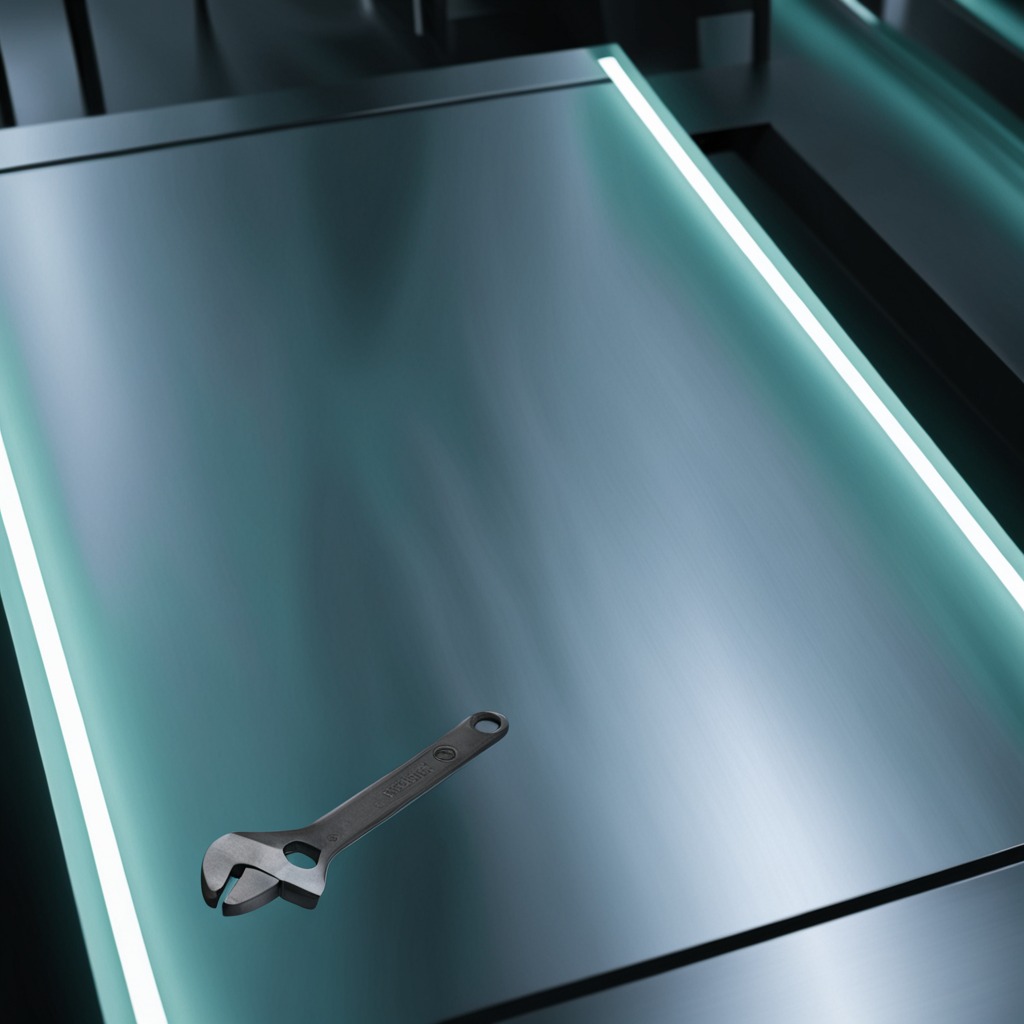
An wrench is lying on the metal table in a machine shop under fluorescent lights.